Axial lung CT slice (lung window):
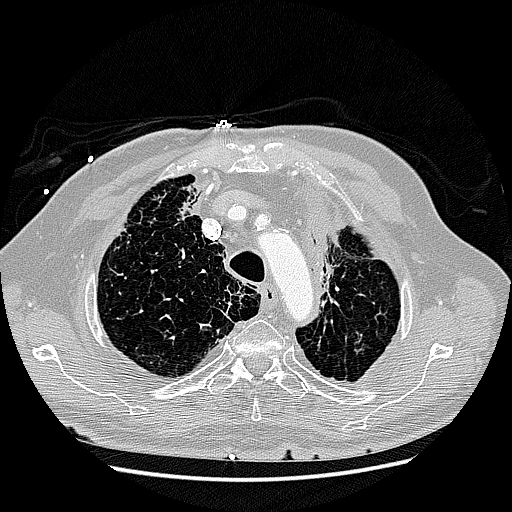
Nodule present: no